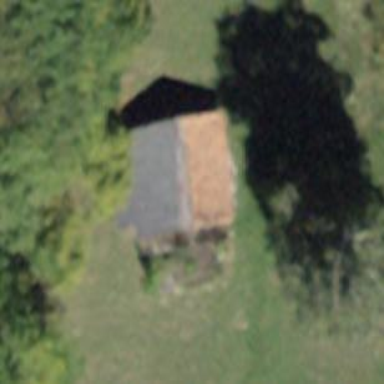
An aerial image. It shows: Rural barn.